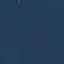
Land use / land cover: SeaLake